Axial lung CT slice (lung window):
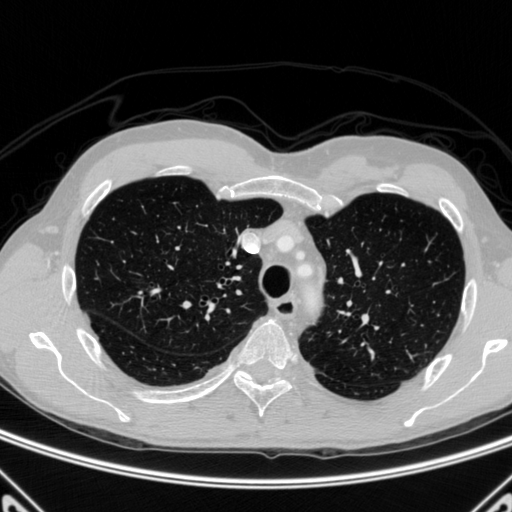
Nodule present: no